Question: Does anyone know what this setting is (the dots on the lines) that I have somehow changed whilst typing in Visual Studio 2010

Much appreciated!
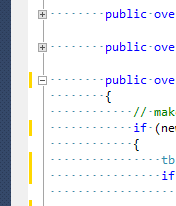
Answer: Edit, Advanced, View Whitespace (Ctrl+E, S)